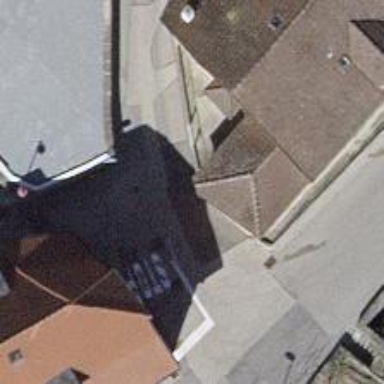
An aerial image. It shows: Living street.